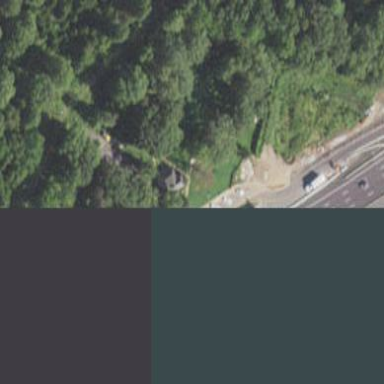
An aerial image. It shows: Rest area along the road.